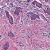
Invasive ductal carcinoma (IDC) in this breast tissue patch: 1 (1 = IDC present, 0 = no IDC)